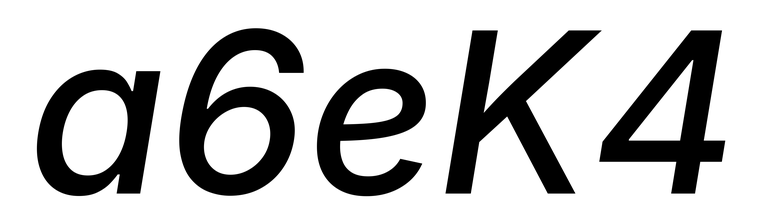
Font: Inter-Italic_Medium_Italic